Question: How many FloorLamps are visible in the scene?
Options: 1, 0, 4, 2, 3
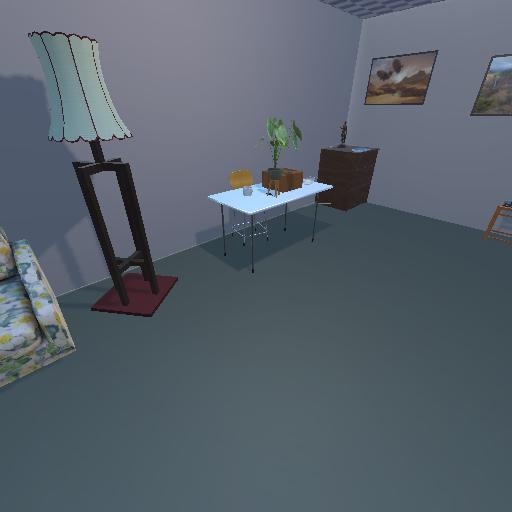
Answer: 1